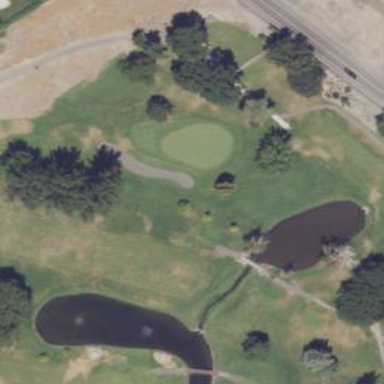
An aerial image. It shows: Pathway for golfing.